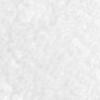
Label: no_change